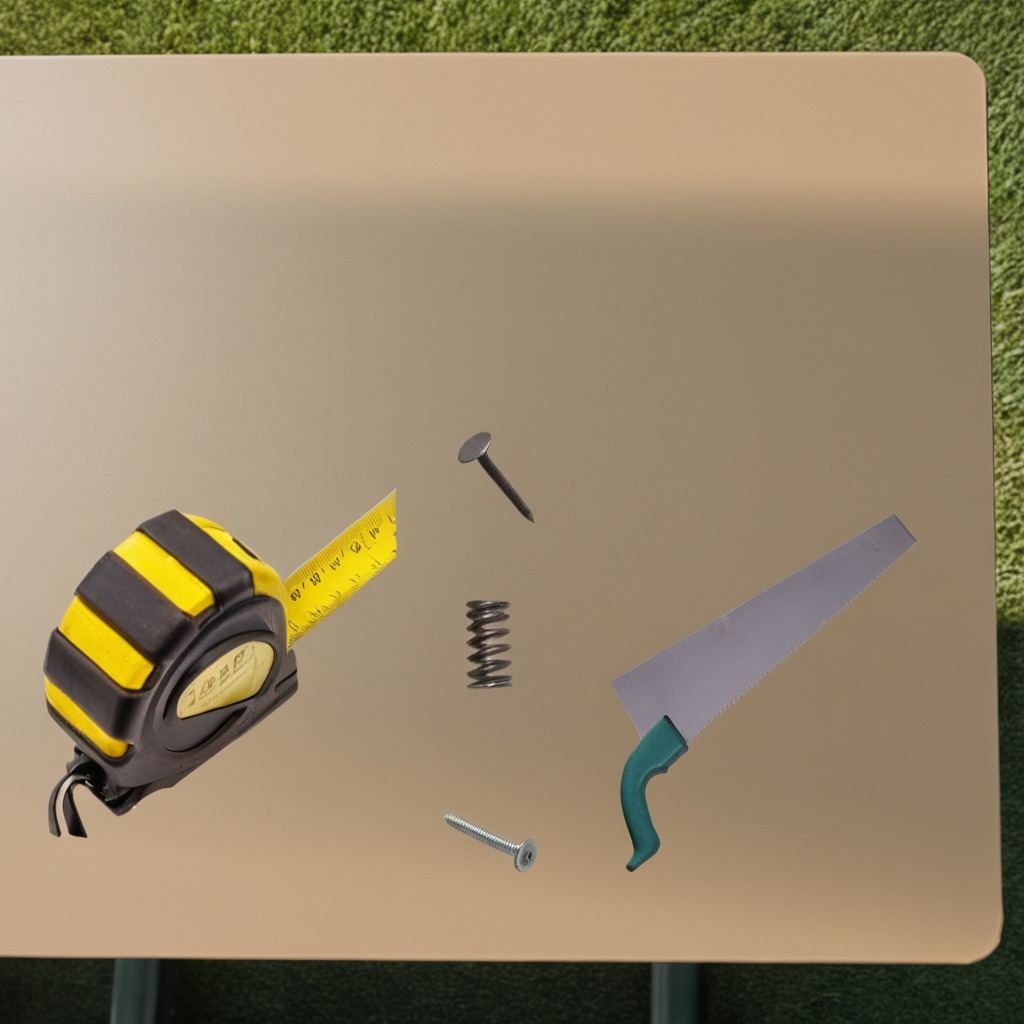
A measuring tape, a metal machine screw, an iron nail, a coiled metal spring, and a handheld metal saw are lying on the table.